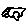
Label: car